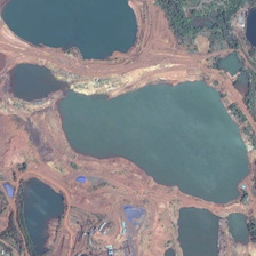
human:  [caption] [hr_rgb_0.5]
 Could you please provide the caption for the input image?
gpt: several ponds are surrounded by green trees and on the ground.

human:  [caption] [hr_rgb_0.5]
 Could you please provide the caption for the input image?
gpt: several ponds are surrounded by green trees and on the ground.

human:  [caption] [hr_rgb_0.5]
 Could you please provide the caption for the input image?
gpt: Some ponds are surrounded by wild birds and green trees.

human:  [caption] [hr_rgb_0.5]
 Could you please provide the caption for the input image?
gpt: Several ponds are surrounded by bare land and green trees.

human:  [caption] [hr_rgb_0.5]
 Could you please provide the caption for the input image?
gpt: Several lakes are surrounded by barley and green trees.